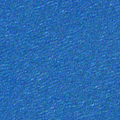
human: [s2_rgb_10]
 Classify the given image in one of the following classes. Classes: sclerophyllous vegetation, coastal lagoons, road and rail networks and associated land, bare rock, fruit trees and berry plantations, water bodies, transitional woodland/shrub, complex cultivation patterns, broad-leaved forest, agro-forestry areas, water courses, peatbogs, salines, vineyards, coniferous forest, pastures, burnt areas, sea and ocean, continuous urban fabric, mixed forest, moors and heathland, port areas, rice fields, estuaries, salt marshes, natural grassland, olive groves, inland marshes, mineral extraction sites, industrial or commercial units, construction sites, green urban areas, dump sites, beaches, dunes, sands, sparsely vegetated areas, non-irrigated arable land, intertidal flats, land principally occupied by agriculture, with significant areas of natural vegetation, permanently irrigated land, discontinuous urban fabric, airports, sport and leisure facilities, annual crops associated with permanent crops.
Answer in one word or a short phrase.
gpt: sea and ocean